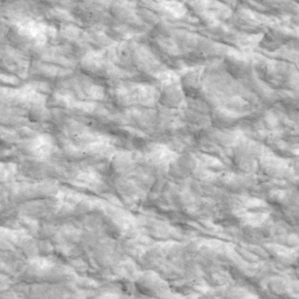
Label: non_frost